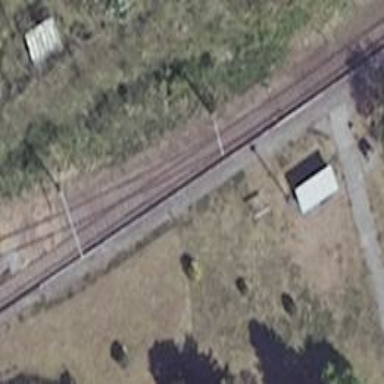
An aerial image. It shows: Railway switch.